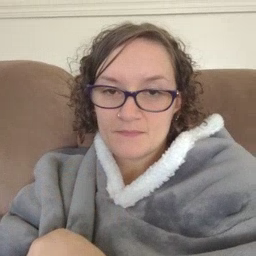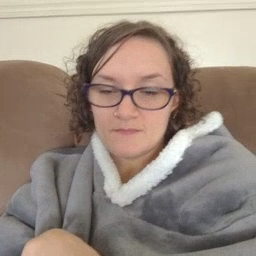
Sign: arm